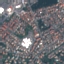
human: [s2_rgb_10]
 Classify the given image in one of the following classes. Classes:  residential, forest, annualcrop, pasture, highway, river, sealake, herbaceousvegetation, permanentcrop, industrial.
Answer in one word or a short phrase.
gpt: Residential